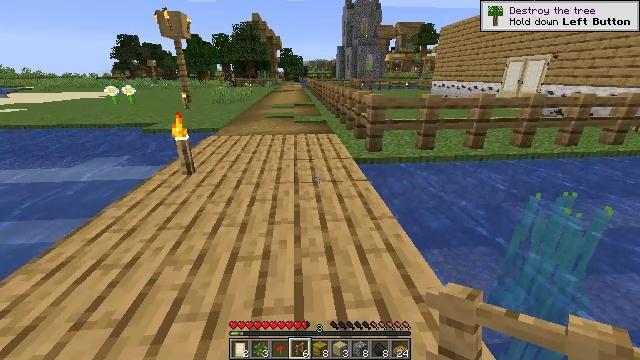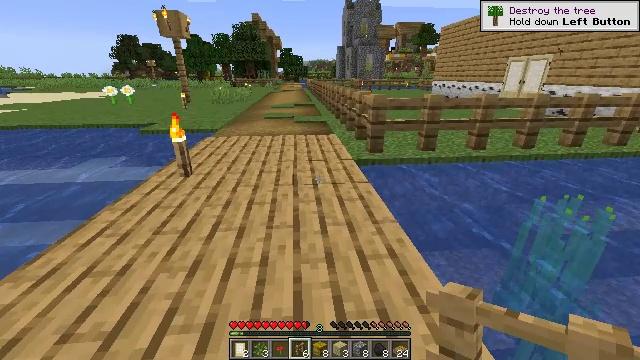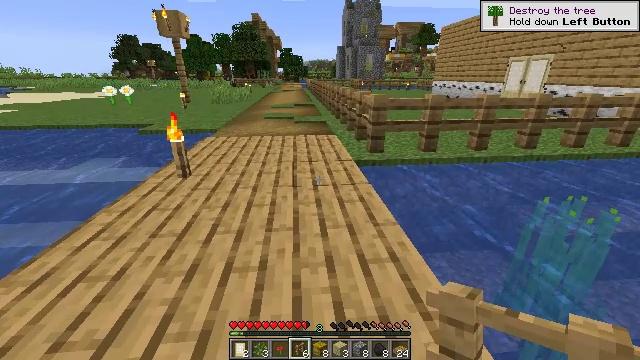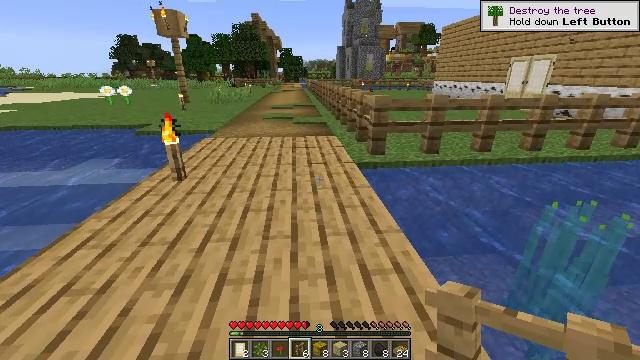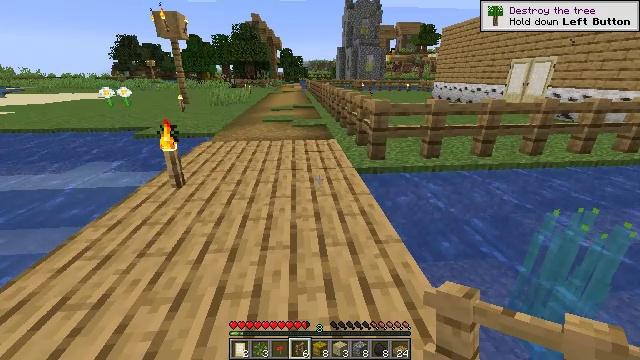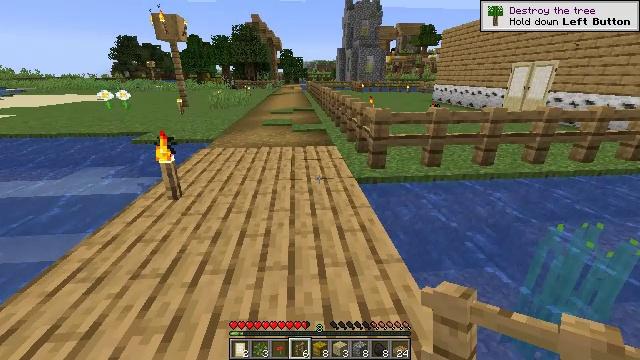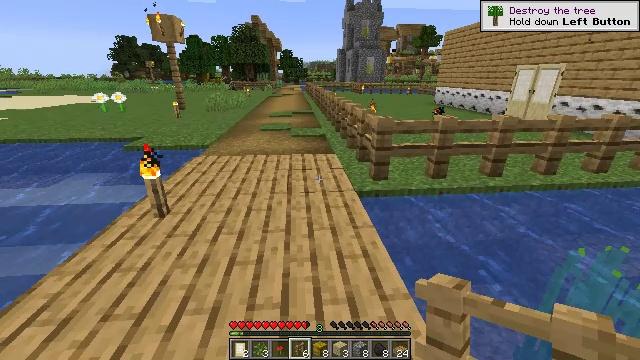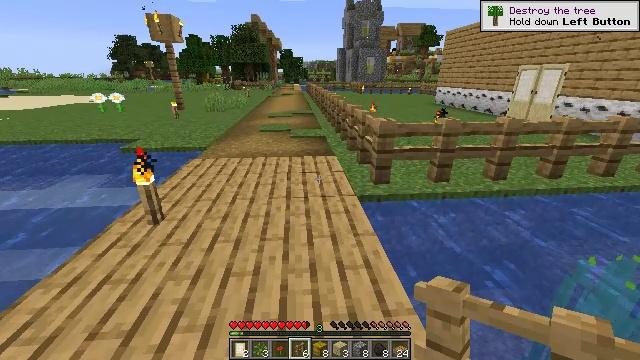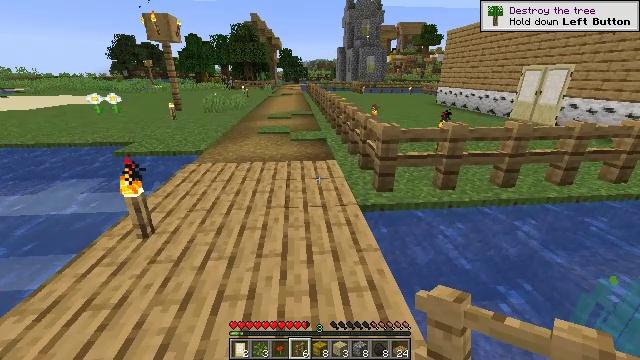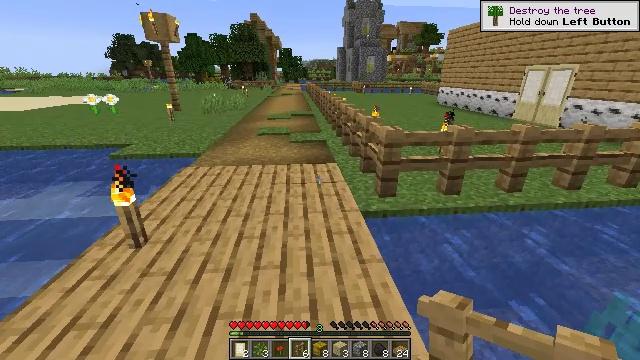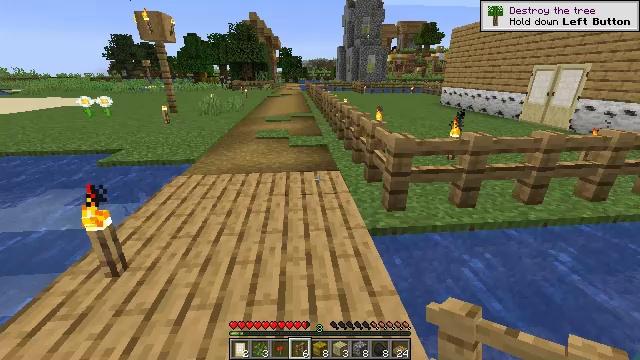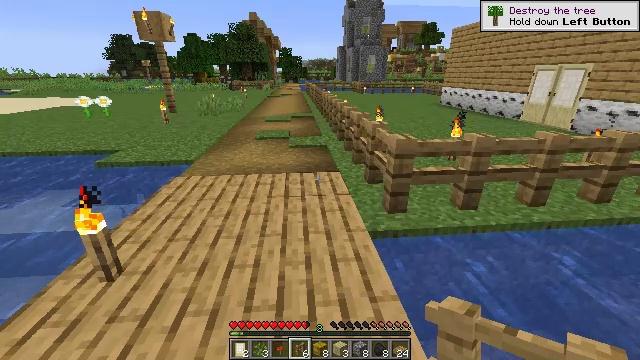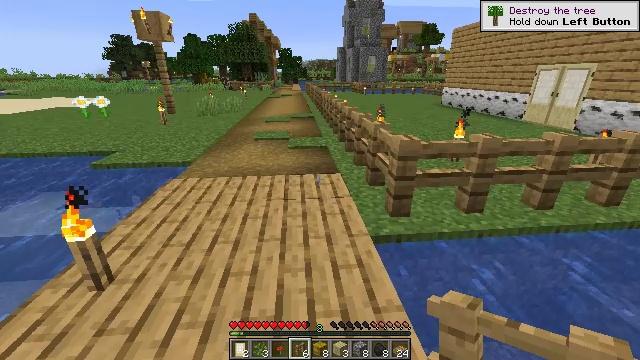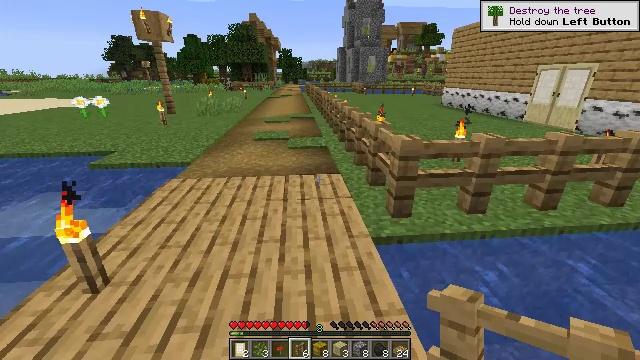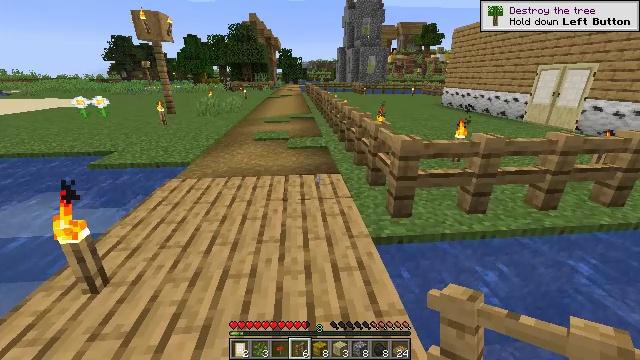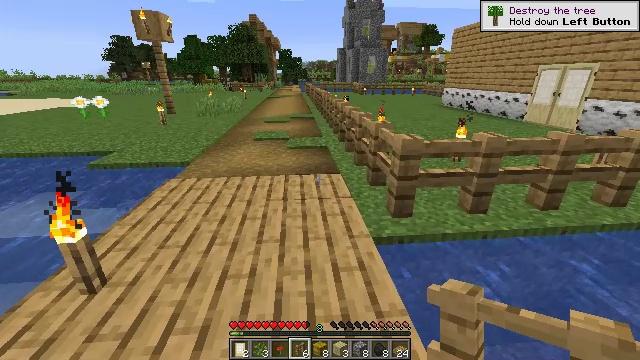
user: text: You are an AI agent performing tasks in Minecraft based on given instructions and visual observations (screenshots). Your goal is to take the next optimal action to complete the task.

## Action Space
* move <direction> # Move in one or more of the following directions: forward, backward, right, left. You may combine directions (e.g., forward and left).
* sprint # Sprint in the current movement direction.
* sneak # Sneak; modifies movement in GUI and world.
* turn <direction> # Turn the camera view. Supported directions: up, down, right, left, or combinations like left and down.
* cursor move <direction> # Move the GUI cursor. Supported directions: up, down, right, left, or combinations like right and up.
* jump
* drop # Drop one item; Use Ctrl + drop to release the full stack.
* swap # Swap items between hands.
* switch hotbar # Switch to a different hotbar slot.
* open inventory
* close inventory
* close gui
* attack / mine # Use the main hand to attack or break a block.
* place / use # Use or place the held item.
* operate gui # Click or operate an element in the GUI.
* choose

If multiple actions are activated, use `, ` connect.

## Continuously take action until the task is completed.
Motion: motion action
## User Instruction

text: Make sure to use birch planks in the crafting table to get a birch fence gate.
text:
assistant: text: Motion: move forward, sneak
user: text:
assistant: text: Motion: move forward, sneak
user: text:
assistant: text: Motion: move forward
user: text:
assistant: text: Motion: move forward
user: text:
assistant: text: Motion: move forward
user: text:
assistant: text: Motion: move forward
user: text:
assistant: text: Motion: move forward
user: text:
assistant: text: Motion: move forward
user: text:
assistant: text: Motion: move forward
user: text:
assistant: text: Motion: move forward
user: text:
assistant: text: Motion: no_op
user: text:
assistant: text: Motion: no_op
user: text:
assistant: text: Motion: no_op
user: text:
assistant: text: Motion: no_op
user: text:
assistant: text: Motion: no_op
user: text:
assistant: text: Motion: no_op
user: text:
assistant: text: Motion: no_op
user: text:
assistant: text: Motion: no_op
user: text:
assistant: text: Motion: no_op
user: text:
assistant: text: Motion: no_op
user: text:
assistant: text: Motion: sprint
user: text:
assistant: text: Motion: sprint
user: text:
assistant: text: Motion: sprint
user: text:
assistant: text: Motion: sprint
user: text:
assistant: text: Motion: sprint
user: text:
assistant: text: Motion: sprint
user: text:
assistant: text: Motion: sprint
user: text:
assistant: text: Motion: move forward, sprint
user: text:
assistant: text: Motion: move forward, sprint
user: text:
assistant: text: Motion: move forward, sprint